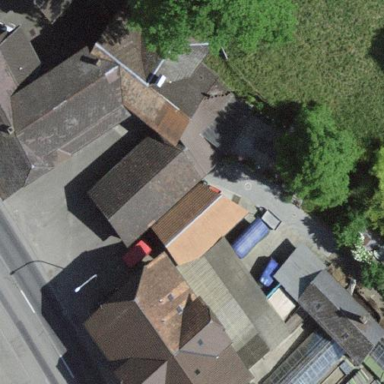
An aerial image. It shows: Warehouse.